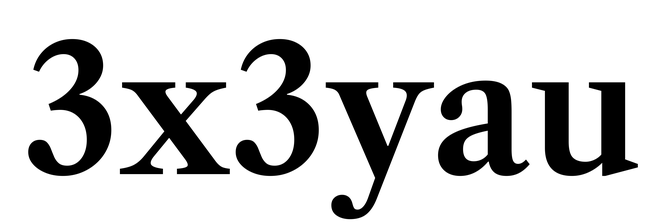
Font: LibreCaslonText_SemiBold